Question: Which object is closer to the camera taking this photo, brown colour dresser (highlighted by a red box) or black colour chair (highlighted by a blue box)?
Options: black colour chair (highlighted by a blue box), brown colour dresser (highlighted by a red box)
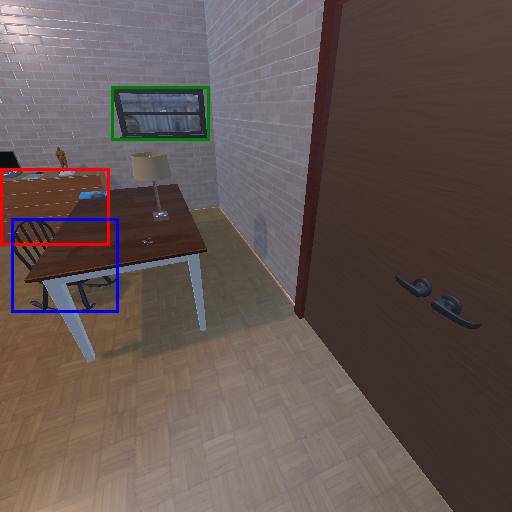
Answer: black colour chair (highlighted by a blue box)